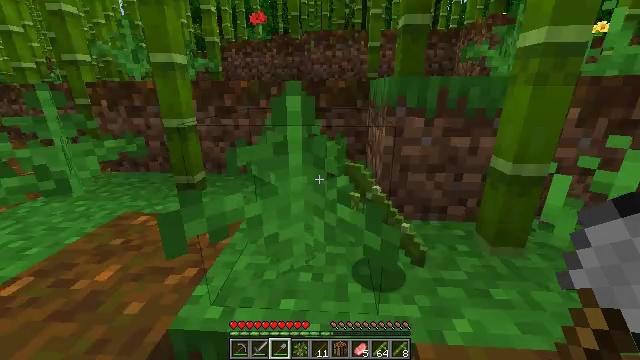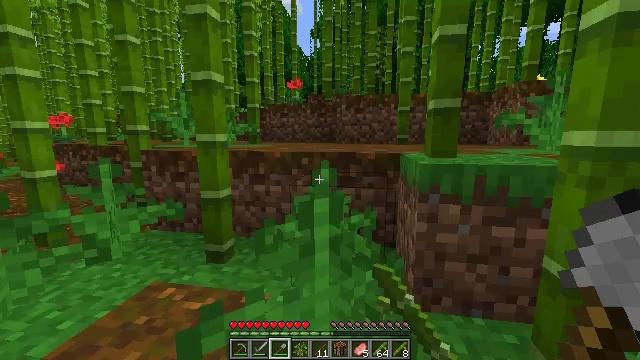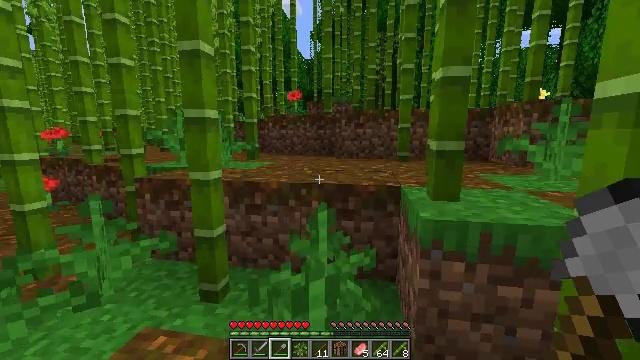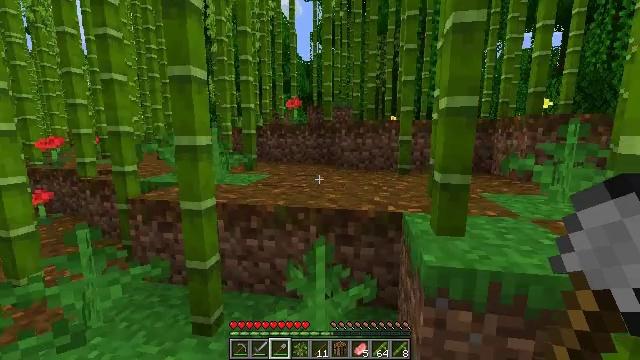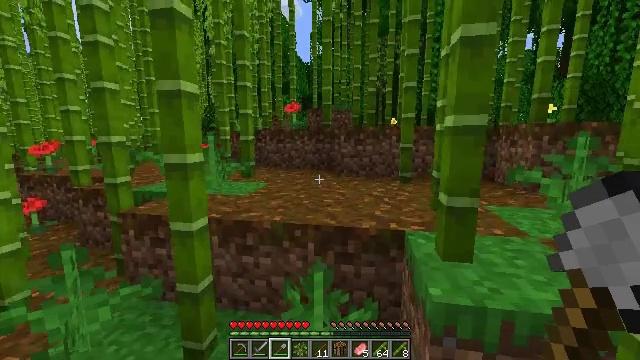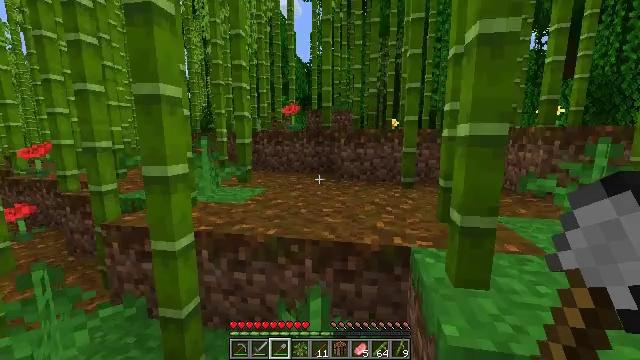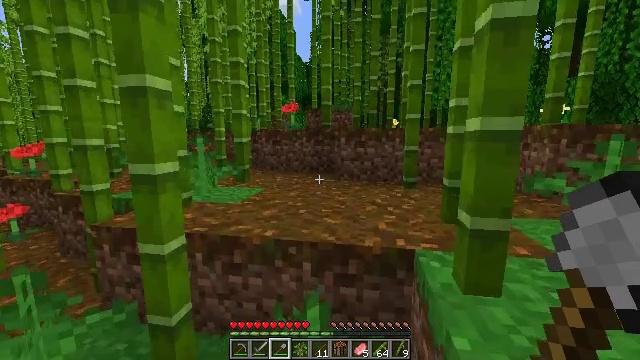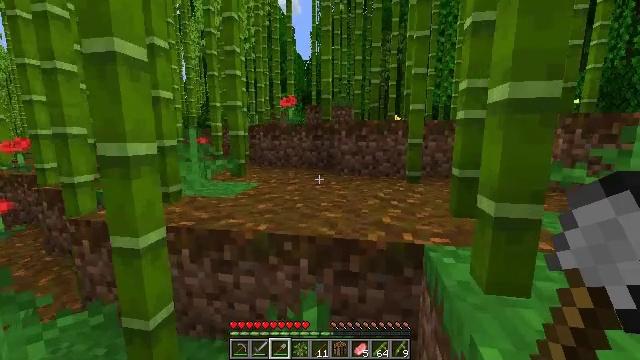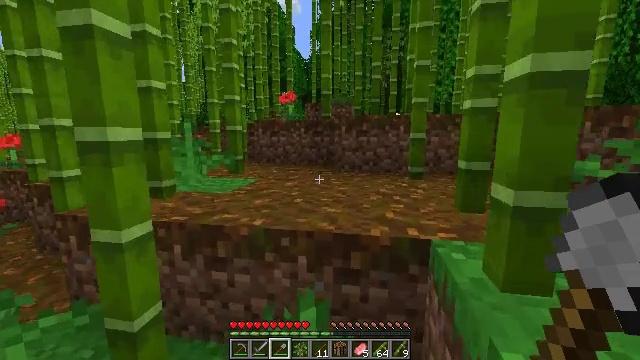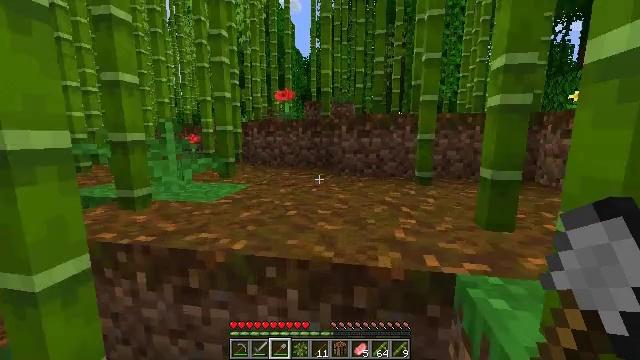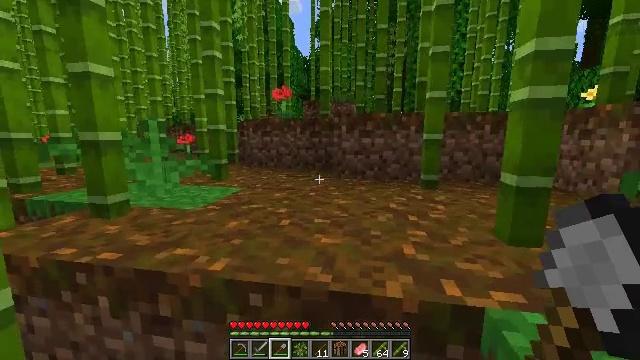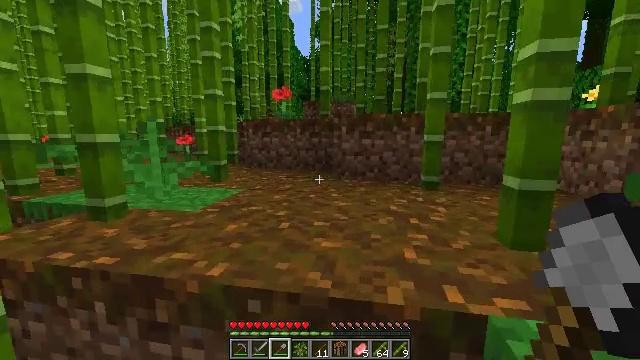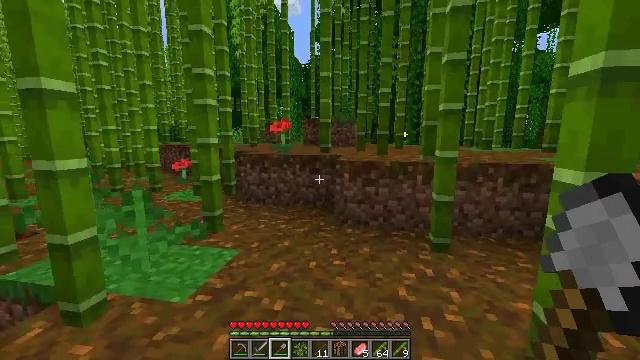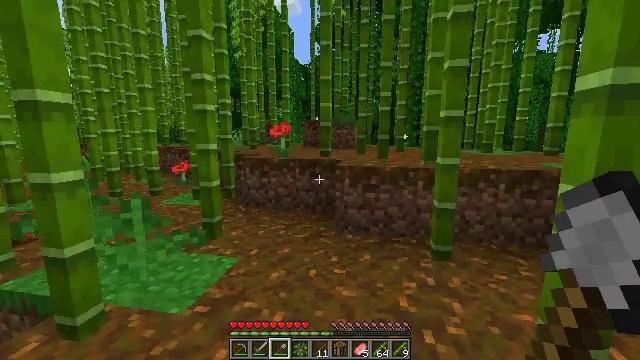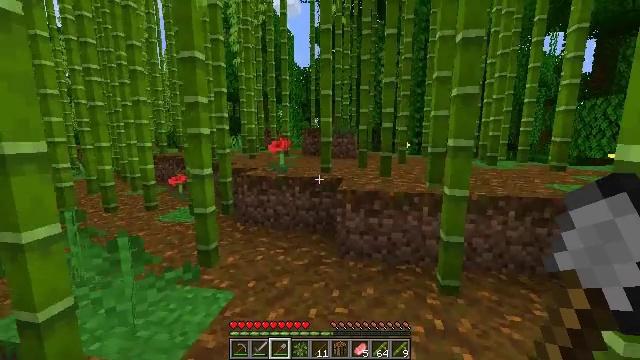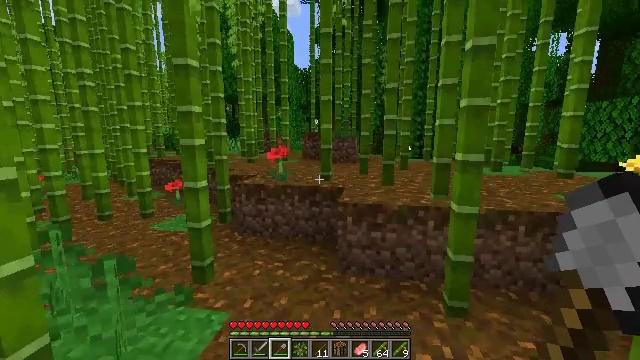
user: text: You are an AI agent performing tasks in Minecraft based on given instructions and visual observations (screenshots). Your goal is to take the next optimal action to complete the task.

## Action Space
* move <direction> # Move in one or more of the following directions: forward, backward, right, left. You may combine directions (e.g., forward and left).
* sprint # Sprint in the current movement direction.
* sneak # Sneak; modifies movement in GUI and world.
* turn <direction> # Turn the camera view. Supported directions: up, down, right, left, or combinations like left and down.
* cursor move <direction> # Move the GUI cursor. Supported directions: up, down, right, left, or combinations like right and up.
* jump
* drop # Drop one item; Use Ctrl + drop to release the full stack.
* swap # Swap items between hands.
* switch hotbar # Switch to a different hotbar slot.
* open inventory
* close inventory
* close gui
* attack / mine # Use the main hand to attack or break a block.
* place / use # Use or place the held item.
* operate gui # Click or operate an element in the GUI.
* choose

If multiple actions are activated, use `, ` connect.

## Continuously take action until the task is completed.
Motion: motion action
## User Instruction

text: Mine bamboo with your hand.
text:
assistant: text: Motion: move forward, turn left and up, jump
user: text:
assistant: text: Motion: move forward, jump
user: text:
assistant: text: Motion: move forward, jump
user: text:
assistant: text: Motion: move forward
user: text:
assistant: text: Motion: move forward
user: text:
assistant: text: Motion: move forward
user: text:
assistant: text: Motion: move forward
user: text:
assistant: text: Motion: move forward
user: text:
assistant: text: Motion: move forward
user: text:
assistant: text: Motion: move forward
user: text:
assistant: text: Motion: move forward, jump
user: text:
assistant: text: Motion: move forward, jump
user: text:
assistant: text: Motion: move forward, jump
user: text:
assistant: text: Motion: move forward, jump
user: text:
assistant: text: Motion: move forward, jump
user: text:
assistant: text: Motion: move forward
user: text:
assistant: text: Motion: move forward
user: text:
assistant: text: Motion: move forward
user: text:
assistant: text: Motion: move forward
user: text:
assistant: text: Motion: move forward
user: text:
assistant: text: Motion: move forward
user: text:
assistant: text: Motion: move forward, turn left
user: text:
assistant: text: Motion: move forward, turn left
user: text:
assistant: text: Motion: move forward, turn left
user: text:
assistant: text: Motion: move forward, turn left
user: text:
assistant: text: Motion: move forward, turn left
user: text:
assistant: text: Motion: move forward, turn left
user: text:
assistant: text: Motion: move forward
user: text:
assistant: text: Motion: move forward
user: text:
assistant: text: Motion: move forward, jump